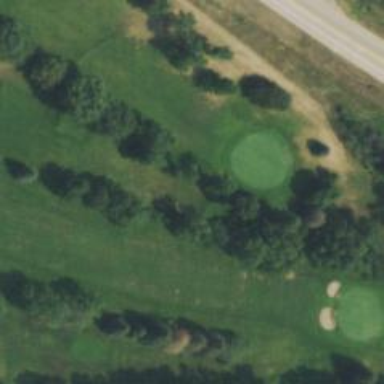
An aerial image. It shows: Golf hole.